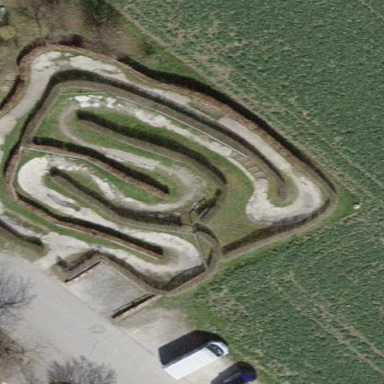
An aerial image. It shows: BMX track on pitch for leisure land.